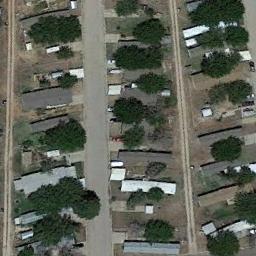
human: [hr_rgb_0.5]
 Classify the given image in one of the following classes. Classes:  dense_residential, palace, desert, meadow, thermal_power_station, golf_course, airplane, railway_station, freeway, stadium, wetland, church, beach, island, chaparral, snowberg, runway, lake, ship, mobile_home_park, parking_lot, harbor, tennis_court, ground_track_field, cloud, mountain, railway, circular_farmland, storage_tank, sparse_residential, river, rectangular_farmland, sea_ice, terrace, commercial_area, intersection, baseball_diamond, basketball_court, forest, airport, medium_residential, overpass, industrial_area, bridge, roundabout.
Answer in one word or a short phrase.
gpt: mobile_home_park